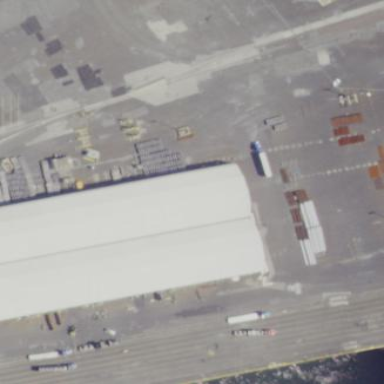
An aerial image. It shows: Industrial building.